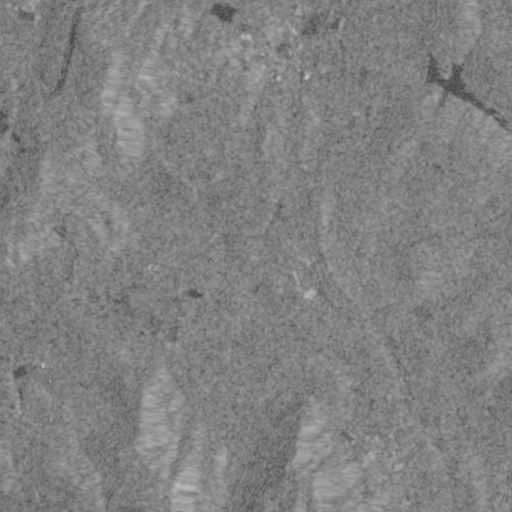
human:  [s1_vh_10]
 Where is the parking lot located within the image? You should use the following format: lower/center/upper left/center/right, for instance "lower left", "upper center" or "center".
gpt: The parking lot is located in the upper center of the image.
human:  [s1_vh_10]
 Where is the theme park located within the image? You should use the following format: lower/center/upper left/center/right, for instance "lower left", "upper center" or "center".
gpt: The theme park is located in the upper center of the image.
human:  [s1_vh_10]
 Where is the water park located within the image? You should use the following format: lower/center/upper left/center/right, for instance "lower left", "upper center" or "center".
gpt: The water park is located in the upper center of the image.
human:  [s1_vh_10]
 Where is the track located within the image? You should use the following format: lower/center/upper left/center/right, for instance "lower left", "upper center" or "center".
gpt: There is no track in the image.

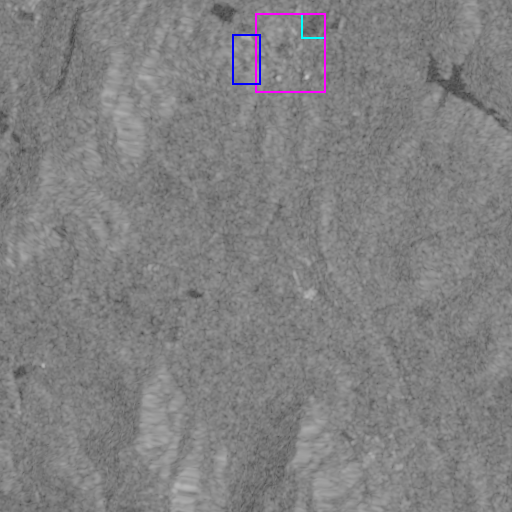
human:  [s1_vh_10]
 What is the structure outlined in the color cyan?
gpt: The structure outlined in cyan is a parking lot.
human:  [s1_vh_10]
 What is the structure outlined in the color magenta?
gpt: The structure outlined in magenta is a theme park.
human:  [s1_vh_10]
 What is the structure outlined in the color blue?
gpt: The structure outlined in blue is a water park.
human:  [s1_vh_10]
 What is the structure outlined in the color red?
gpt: There is no red outline.